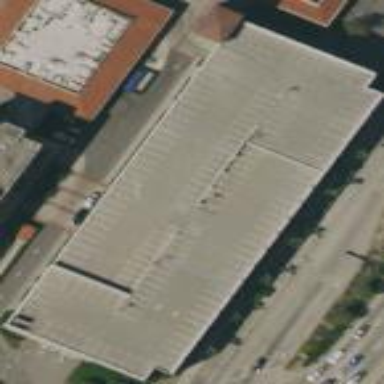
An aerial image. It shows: Multi-storey parking facility located near college building.